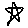
Label: star